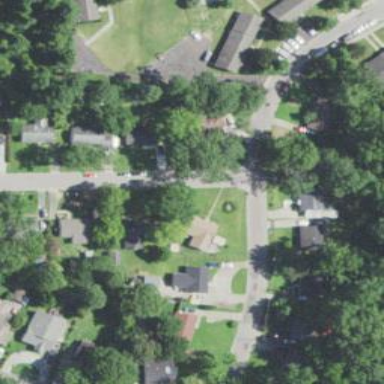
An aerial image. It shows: Asphalt road in residential area.